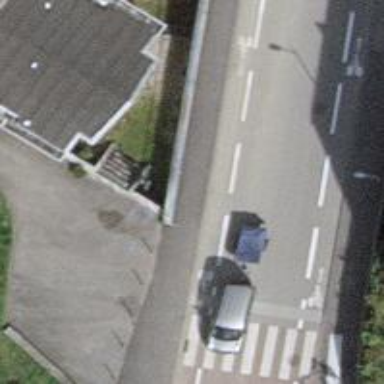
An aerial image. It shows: Rising bollard serving as barrier.